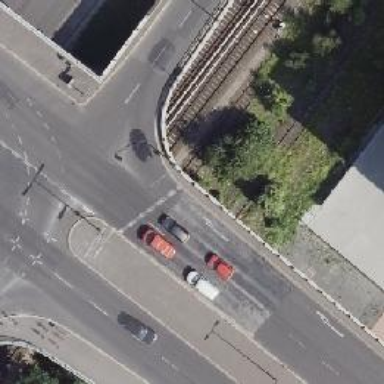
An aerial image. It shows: Road with traffic signals.